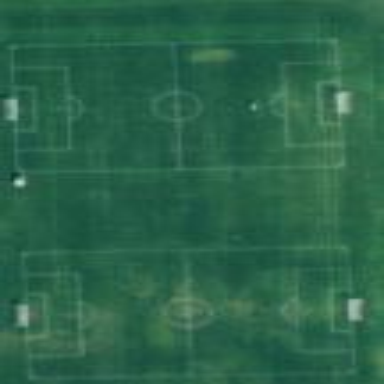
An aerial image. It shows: Soccer pitch for outdoor sports and leisure activities.